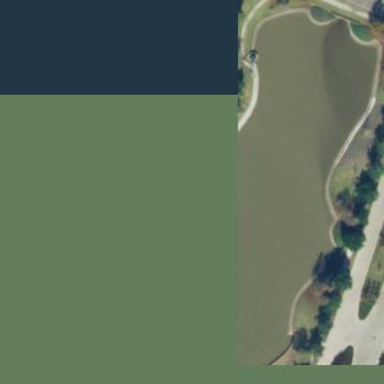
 creating natural and serene environment."